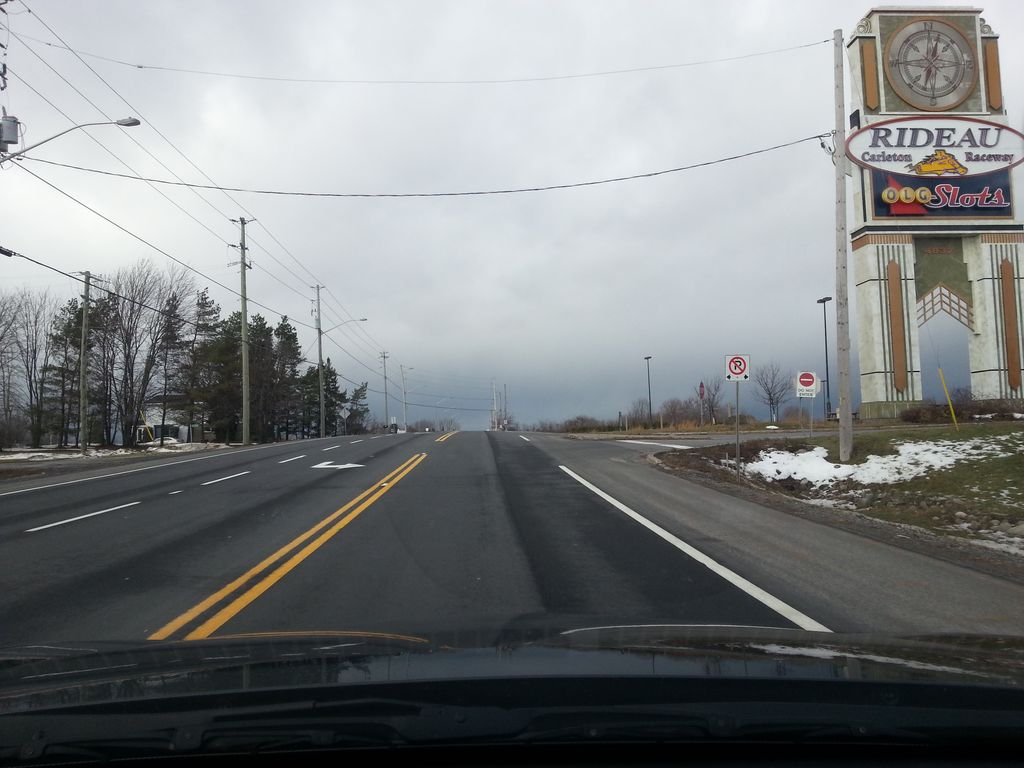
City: ottawa-gatineau